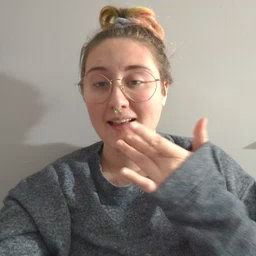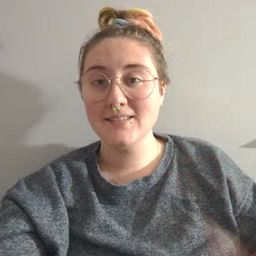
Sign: uncle